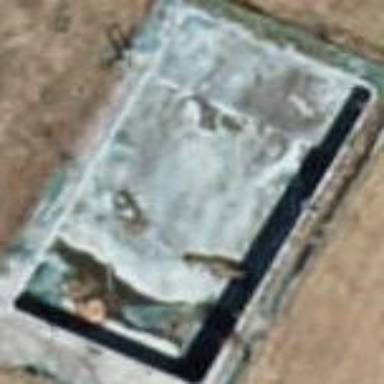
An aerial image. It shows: Swimming pool located in leisure land.